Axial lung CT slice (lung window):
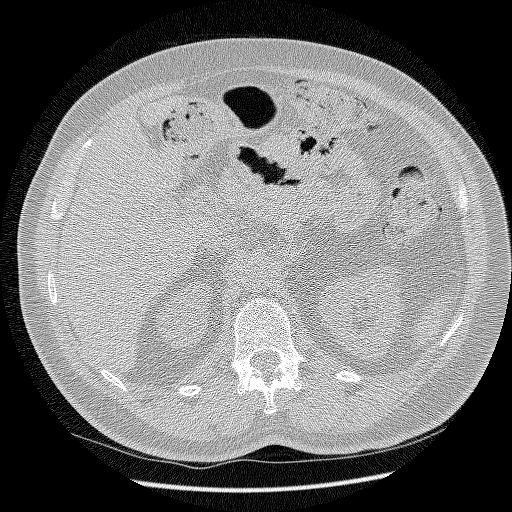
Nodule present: no